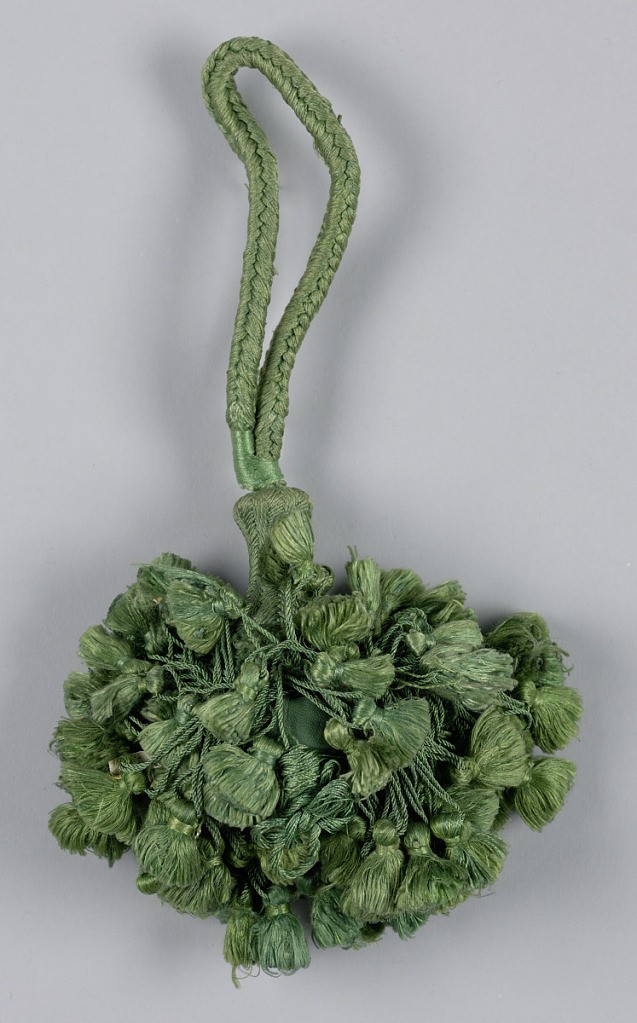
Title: Tassel
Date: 18th century
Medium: silk, wooden core
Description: Skirt of green silk threads in two lengths, twisted and looped, each supporting a small green tassel. Head, cylindrical and broadening toward base, wrapped in green silk thread. Green silk floss collar at bottom. Cord of braided green silk threads.